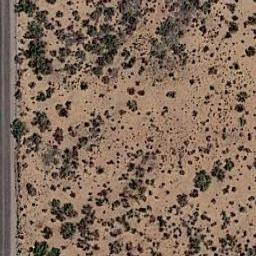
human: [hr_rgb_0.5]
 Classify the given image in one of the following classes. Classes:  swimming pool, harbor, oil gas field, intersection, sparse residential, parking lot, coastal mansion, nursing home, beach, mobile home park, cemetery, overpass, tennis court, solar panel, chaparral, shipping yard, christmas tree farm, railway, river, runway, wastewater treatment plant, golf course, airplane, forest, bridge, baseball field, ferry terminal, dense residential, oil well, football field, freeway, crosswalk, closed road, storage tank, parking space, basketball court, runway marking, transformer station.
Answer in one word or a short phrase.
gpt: chaparral